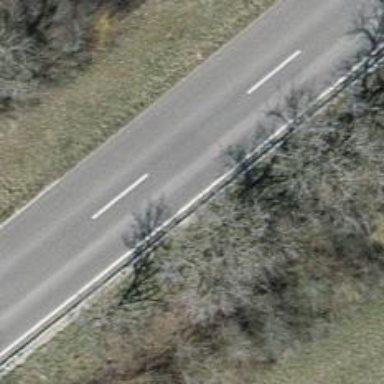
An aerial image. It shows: Asphalt road classified as tertiary.